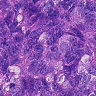
Metastatic tissue present: yes